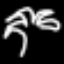
Label: palm tree